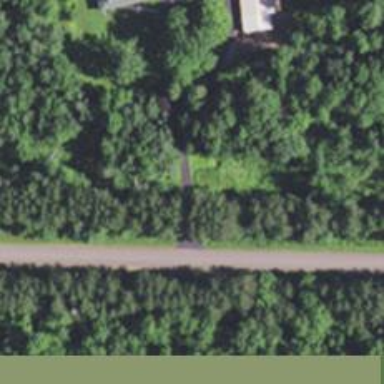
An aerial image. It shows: Driveway.